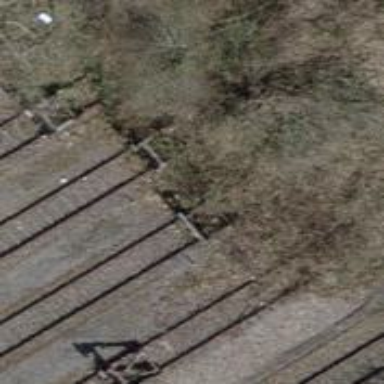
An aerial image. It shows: Siding railway track with one rail.